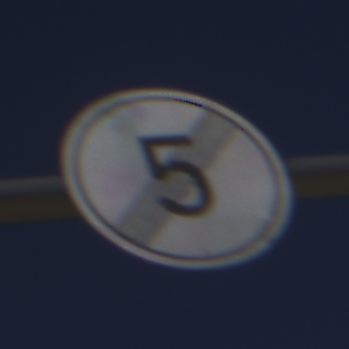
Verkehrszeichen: EndeGeschwindigkeit5
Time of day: Midday
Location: Outdoor (Nature)
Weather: Clear
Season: NotSpecified
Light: Natural